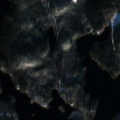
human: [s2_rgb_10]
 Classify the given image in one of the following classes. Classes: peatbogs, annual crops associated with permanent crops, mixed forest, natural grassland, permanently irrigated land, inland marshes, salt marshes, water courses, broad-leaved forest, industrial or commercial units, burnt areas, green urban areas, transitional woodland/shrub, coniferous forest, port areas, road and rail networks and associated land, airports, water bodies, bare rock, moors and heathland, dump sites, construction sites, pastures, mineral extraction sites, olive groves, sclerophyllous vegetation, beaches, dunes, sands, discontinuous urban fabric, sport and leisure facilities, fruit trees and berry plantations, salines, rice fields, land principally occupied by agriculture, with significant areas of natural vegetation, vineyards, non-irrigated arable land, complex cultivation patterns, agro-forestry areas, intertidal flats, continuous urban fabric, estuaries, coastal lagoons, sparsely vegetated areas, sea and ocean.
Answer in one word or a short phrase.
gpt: coniferous forest, mixed forest, transitional woodland/shrub, water bodies